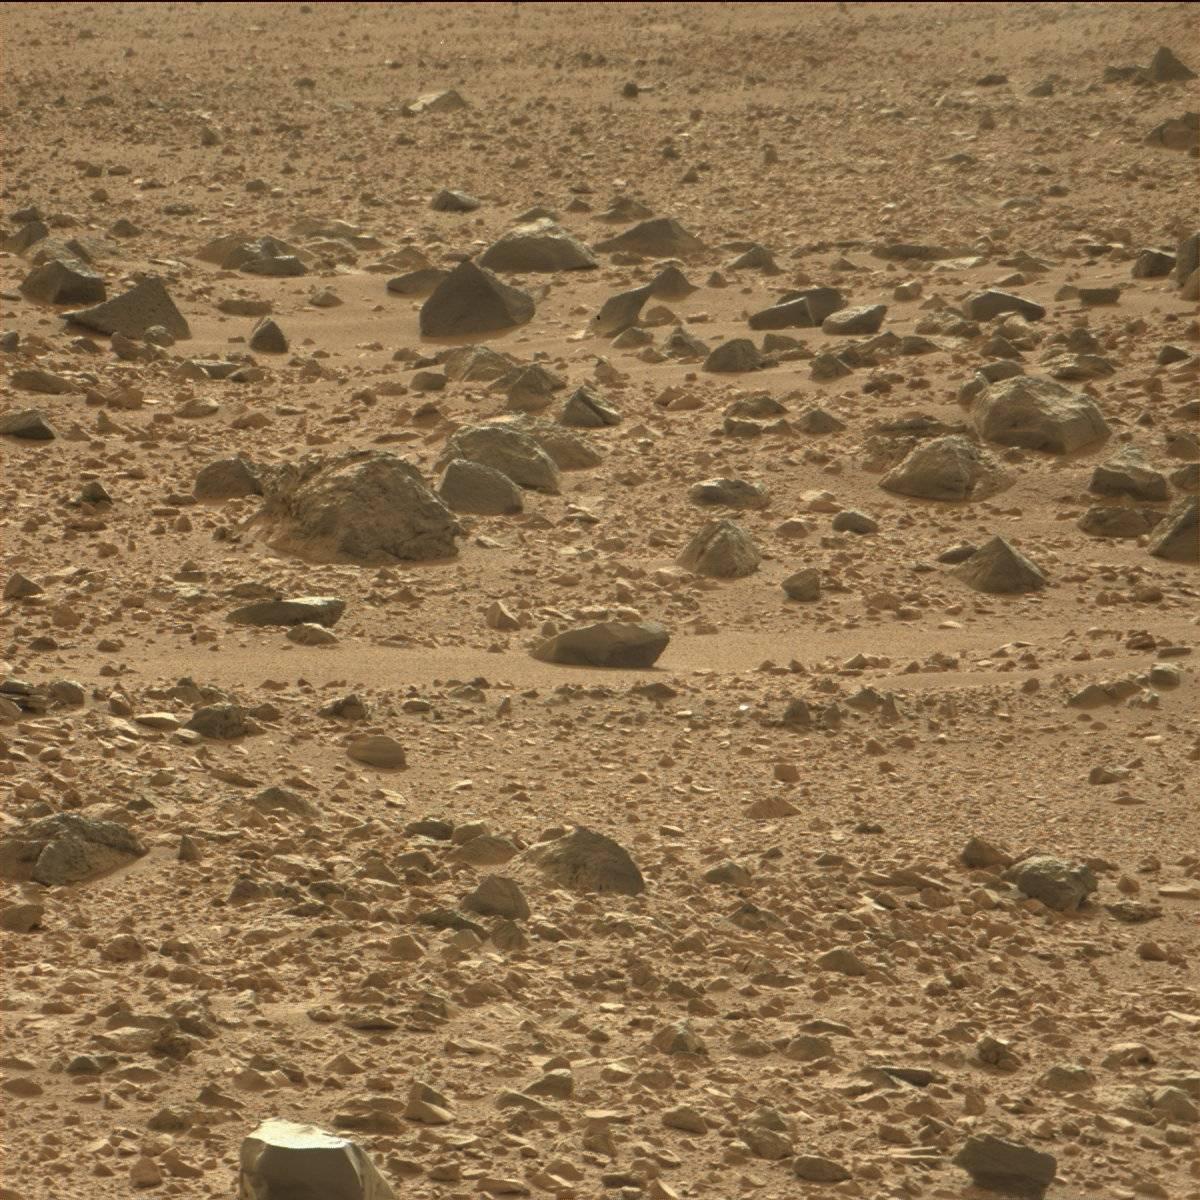
Terrain classes present: Bedrock, Rock, Sand / Soil